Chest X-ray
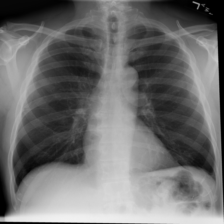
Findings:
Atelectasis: negative
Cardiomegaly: negative
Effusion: negative
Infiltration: negative
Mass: negative
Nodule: negative
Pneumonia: negative
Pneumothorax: negative
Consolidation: negative
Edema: negative
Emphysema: negative
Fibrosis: negative
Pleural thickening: negative
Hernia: negative